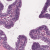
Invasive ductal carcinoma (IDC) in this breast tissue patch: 0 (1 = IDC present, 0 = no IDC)